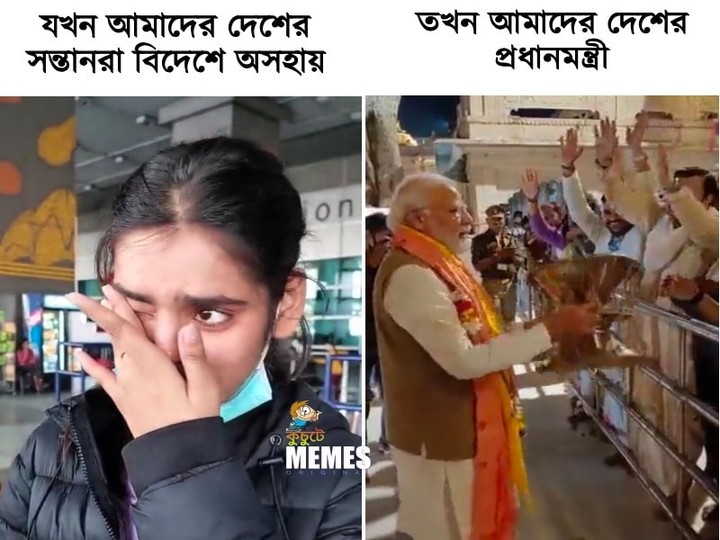
Text: যখন আমাদের দেশের সন্তানরা বিদেশে অসহায় তখন আমাদের দেশের প্রধানমন্ত্রী
Label: Hate
Hate category: Political
Targeted group: Organization